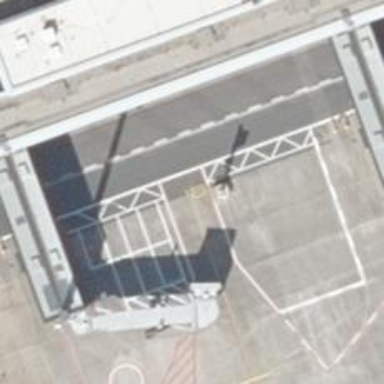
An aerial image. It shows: Parking position at the airport with concrete surface.